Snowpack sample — Buffalo Mountain, Silverthorne, Colorado, USA (1/25/25, 10:11 AM MST)
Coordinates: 39.6222, -106.1139
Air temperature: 22 °F
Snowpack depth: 110 cm
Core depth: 20 cm
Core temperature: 48.2 °F
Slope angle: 12°, slope face: 102°
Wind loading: high
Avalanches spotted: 0
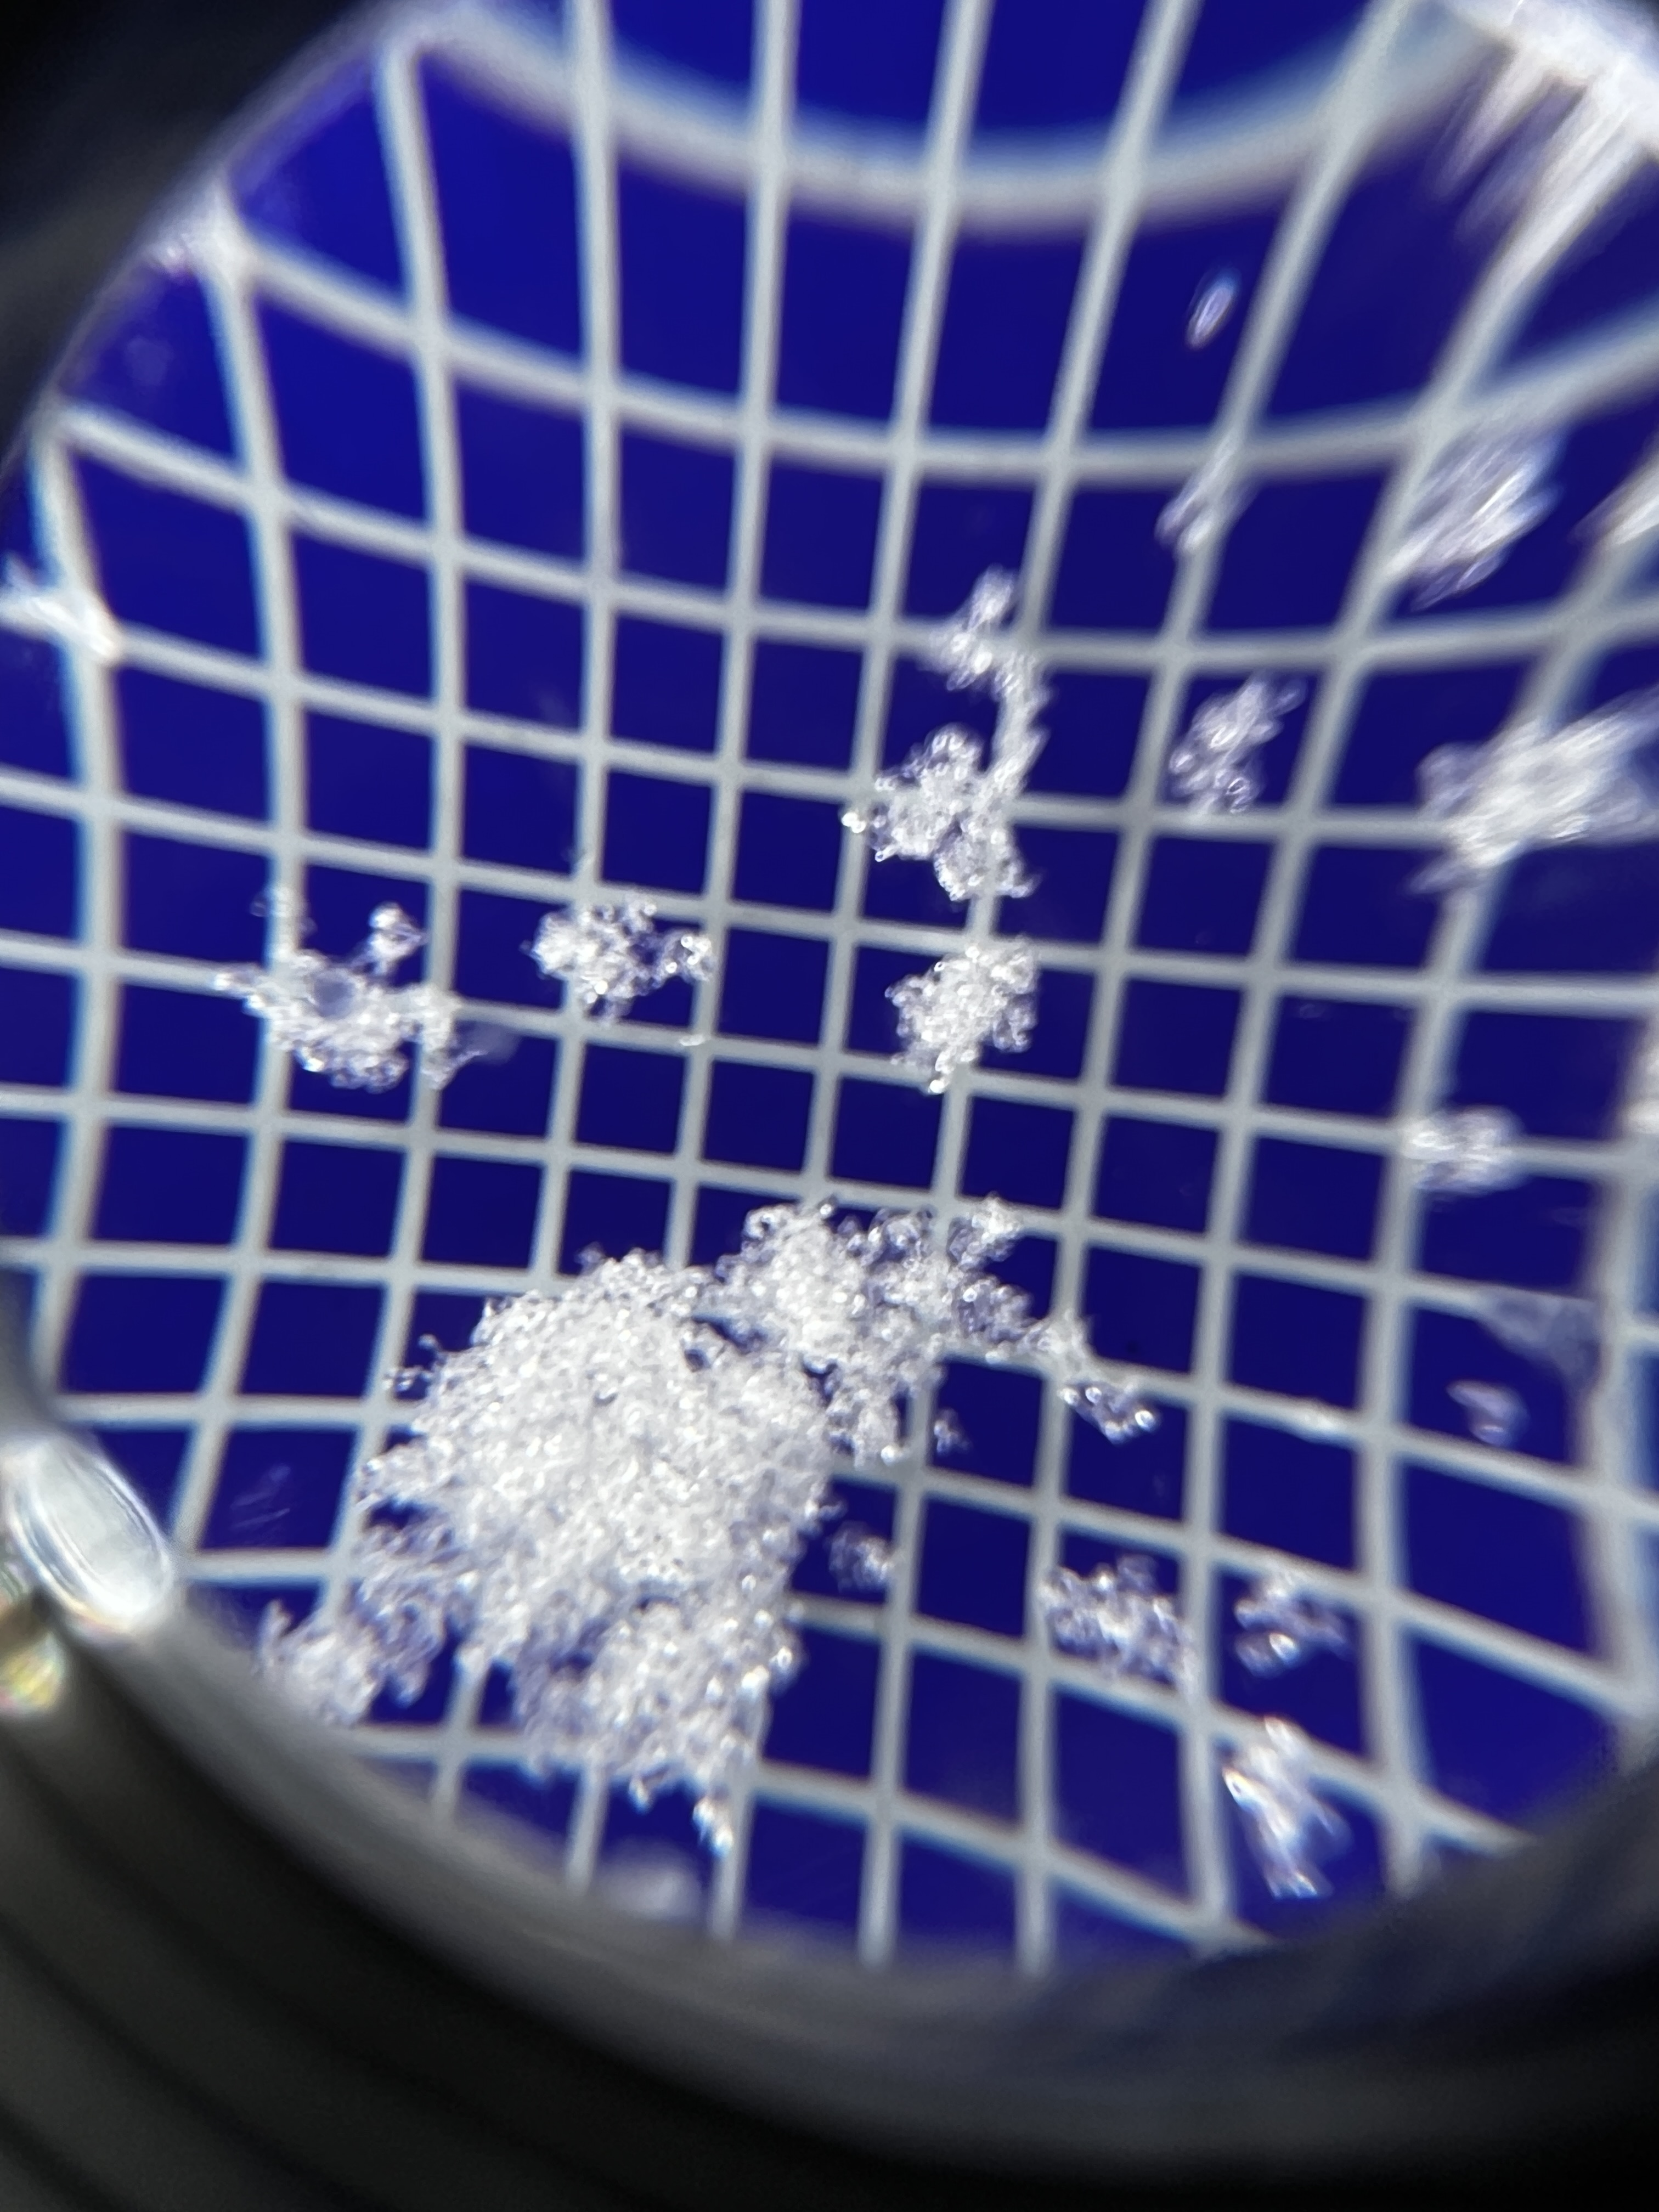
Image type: magnified_profile
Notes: No avalanches nearby, collected on the outskirts of a fire break 15 meters from the treeline, on way to Buffalo and Red Mountain